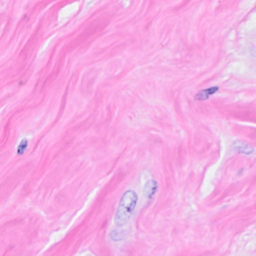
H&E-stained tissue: Breast